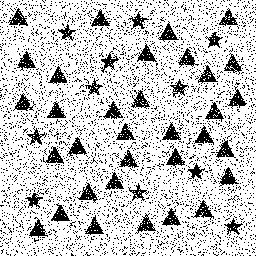
Squares: 0
Triangles: 33
Stars: 11
Total shapes: 44